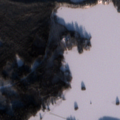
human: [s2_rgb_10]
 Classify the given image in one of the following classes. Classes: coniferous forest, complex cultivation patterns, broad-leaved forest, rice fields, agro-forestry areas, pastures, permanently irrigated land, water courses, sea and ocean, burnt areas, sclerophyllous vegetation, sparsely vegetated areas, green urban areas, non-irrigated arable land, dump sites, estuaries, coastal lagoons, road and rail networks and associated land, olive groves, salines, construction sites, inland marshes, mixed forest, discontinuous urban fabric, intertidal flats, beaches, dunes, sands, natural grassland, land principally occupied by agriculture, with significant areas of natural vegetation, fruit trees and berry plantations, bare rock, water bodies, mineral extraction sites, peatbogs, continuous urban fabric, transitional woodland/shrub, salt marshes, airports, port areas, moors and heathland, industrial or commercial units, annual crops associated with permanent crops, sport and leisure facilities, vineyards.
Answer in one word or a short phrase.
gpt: coniferous forest, mixed forest, transitional woodland/shrub, water bodies